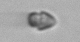
Label: Heterocapsa_rotundata